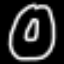
Label: donut